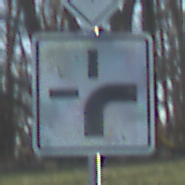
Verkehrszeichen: VerlaufVorfahrtsstrasse3
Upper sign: Vorfahrtsstrasse
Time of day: MorningAfternoon
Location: Outdoor (Nature)
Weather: Clear
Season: Winter
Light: Natural